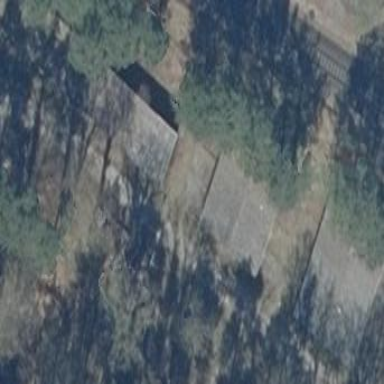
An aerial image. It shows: Group of garages.